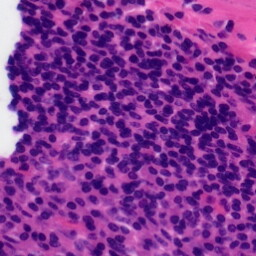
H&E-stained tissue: Tonsil